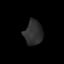
Tissue: lung
Cell type: Others
Senescence score: 0.2127
Nuclear area (px): 435
Mean DAPI intensity: 46.63